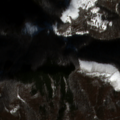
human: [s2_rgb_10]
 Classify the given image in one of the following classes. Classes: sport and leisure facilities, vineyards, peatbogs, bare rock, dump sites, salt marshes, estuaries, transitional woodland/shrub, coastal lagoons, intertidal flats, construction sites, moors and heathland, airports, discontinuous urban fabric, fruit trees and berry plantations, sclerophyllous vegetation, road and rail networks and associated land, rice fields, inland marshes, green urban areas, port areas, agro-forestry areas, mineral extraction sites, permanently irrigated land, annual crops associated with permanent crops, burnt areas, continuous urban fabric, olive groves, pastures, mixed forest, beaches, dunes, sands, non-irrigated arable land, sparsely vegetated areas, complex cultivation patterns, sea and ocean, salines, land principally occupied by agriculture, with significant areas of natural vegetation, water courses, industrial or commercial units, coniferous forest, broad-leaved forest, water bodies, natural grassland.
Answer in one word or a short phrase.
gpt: broad-leaved forest, coniferous forest, transitional woodland/shrub